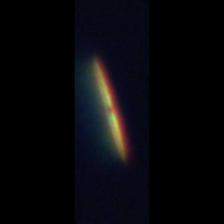
Taxon: Pennate
Group: Diatoms